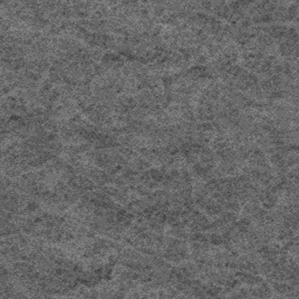
Label: frost